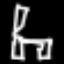
Label: chair